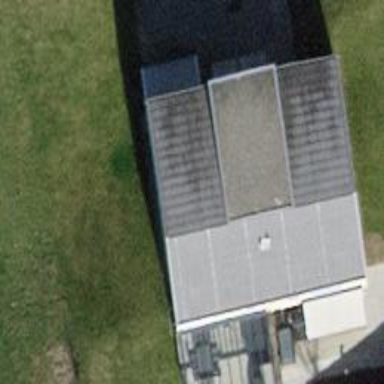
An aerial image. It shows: Building with tile roof.